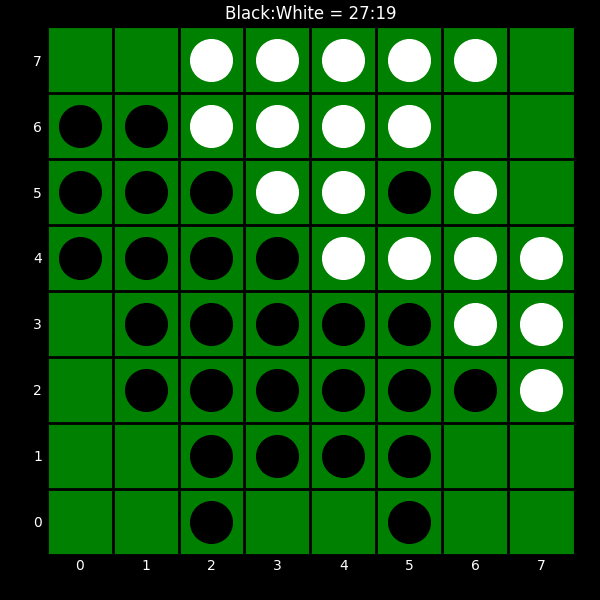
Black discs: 27
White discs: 19